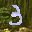
Label: 3